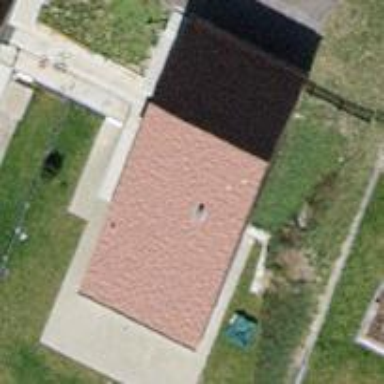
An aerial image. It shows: Detached building with saltbox-shaped roof.